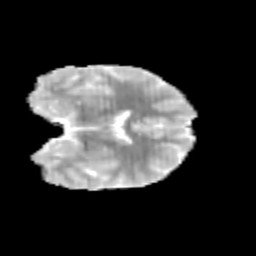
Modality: MD
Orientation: coronal
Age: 9
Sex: female
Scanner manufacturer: siemens
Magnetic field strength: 3 T
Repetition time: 3.8 s
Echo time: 0.07 s